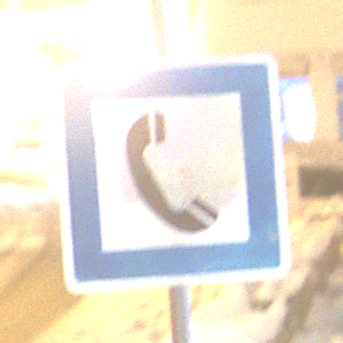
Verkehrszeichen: Fernsprecher
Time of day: Night
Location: Outdoor (Urban)
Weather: Overcast
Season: Winter
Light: Artificial